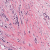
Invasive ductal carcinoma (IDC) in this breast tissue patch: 1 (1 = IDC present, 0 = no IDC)